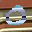
Label: 0